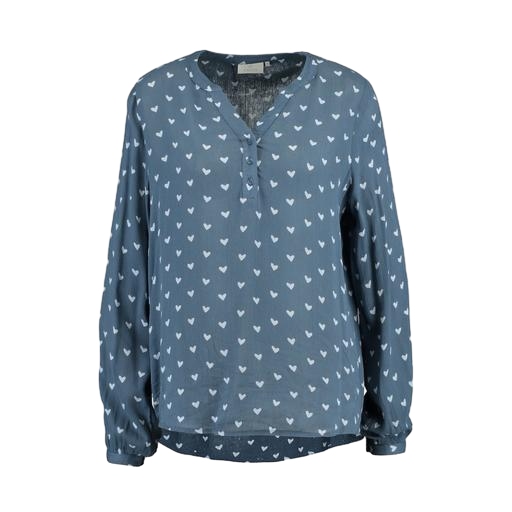
blue printed shirt, blue printed v-neck top only macy, printed shirt, white background